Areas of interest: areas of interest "Kangxi Therapeutic Hot Spring Resort"
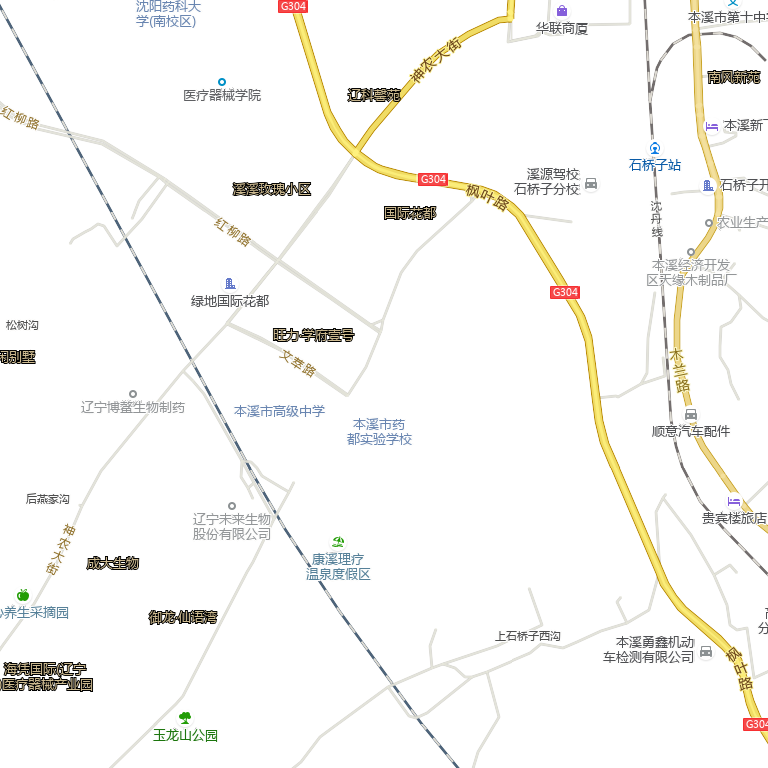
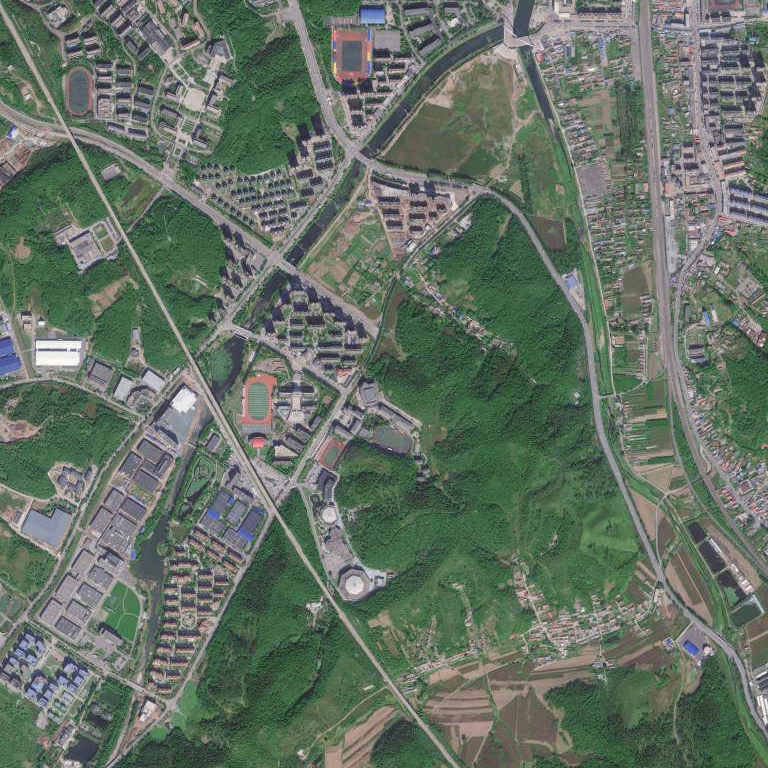